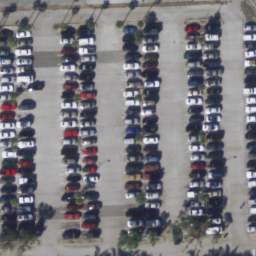
Label: parking lot